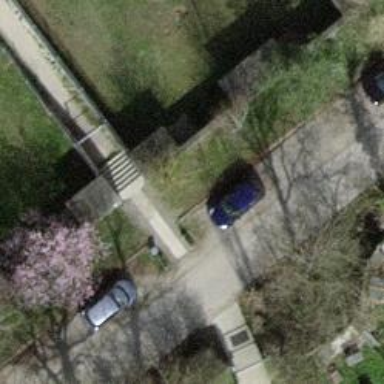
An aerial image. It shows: Road with steps.